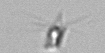
Label: Calciopappus